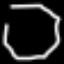
Label: octagon